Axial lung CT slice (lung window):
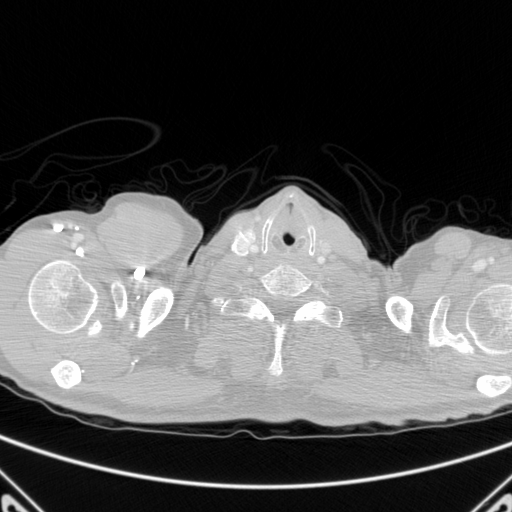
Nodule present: no